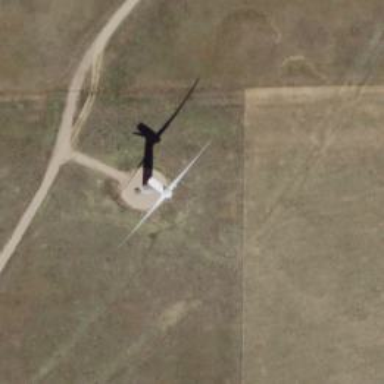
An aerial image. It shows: Wind generator powered by wind turbine.